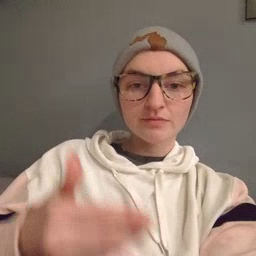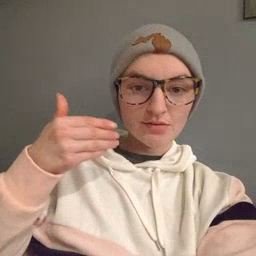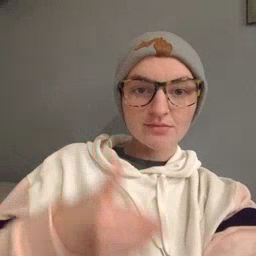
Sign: before